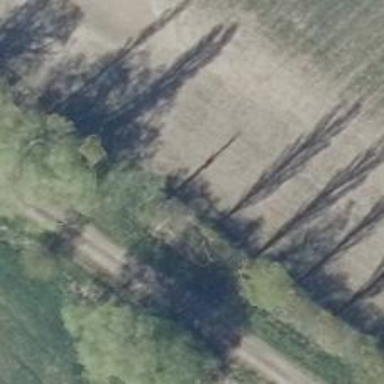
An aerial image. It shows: Row of deciduous broadleaved trees.